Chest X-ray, AP view. Patient: 36 years old, sex F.
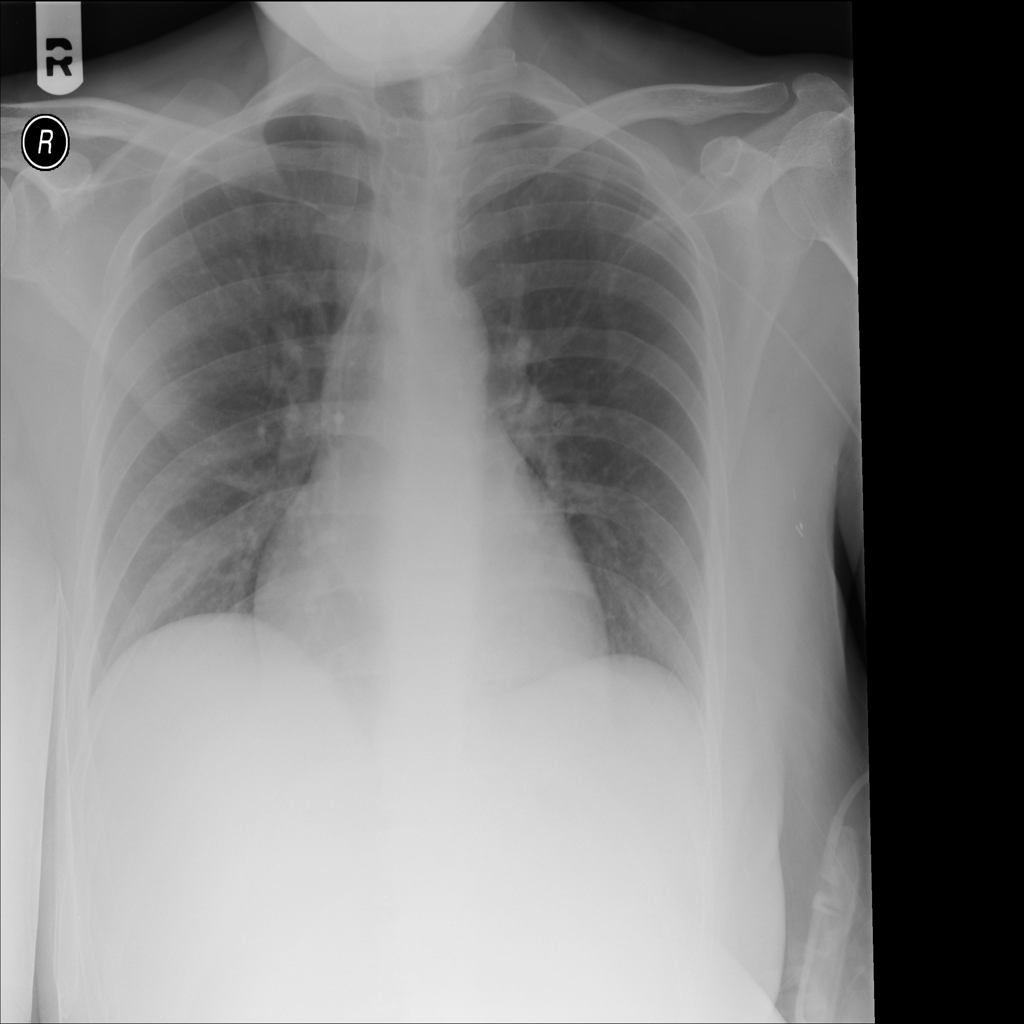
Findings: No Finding